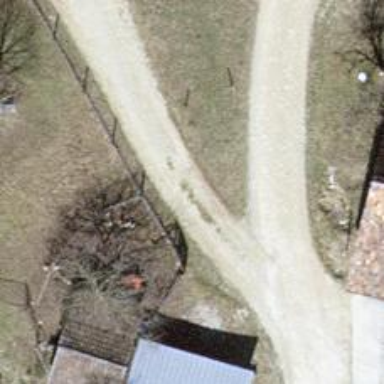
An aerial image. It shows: Track with grade 2 gravel surface.